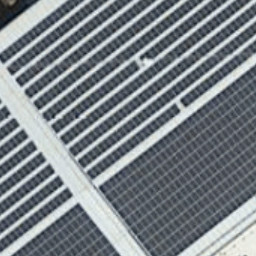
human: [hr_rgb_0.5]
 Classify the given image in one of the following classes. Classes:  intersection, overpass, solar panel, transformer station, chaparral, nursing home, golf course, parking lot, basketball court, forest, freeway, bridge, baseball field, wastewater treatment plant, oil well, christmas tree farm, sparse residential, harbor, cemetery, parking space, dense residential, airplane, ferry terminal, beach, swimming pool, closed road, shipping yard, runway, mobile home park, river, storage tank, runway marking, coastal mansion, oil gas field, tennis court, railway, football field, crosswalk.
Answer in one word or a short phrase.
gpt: solar panel